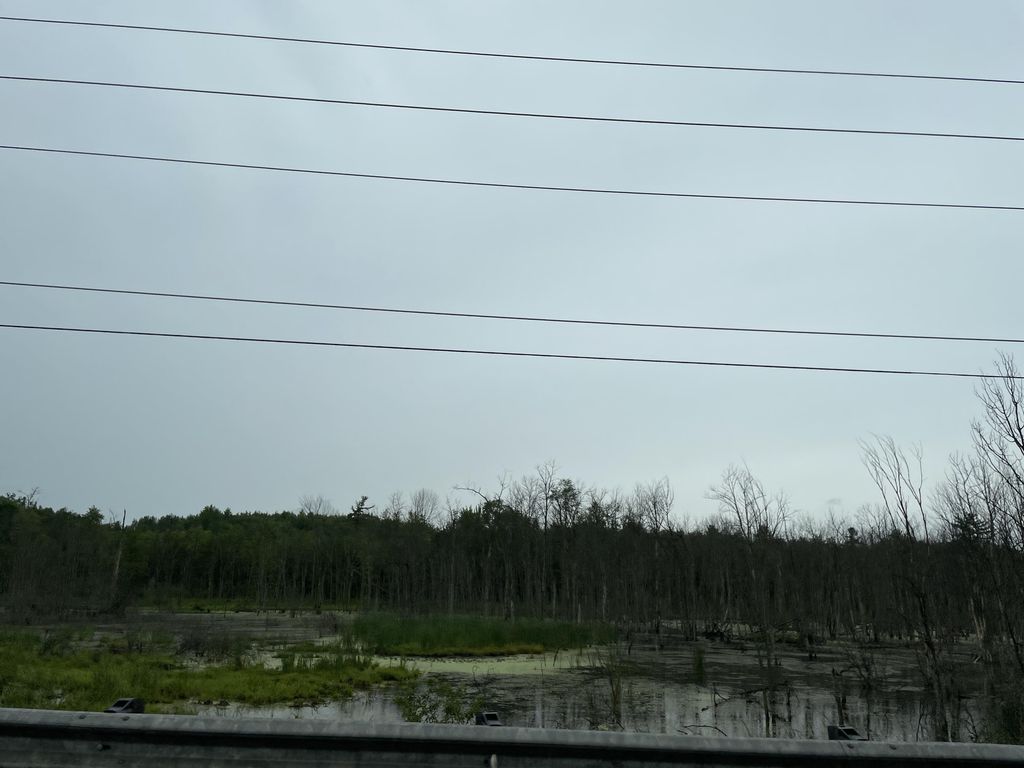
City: kitchener-waterloo